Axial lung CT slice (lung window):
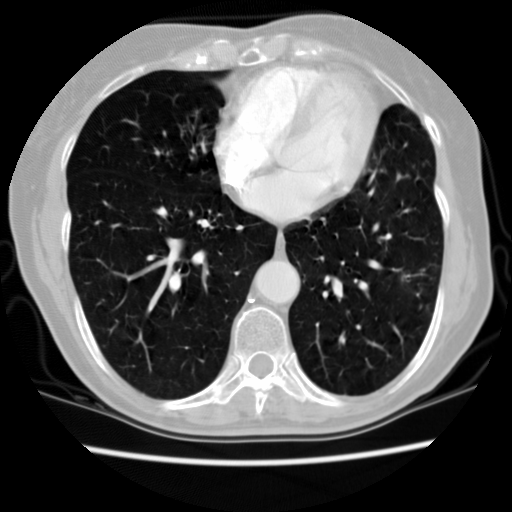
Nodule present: no